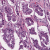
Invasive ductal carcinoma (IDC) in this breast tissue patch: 1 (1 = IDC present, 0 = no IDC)